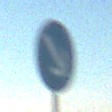
Verkehrszeichen: VorgeschriebeneVorbeifahrtRechts
Umgebung: Outdoor, Nature
Tageszeit: SunriseSunset
Wetter: Clear
Licht: Natural
Jahreszeit: NotSpecified
Kontrast: HighContrast